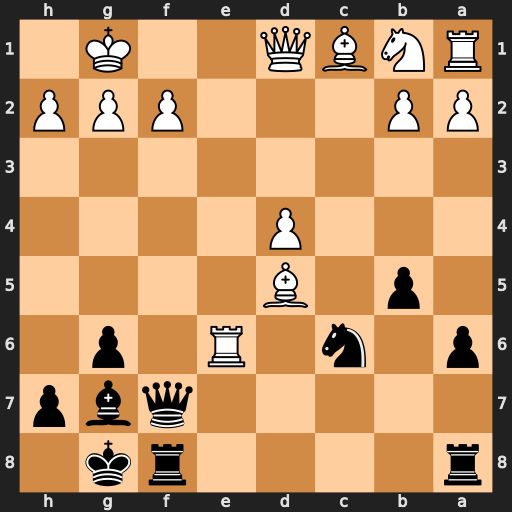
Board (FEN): r4rk1/5qbp/p1n1R1p1/1p1B4/3P4/8/PP3PPP/RNBQ2K1
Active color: b
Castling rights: -
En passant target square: -
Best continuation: Qxf2+ Kh1 Qf1+ Qxf1 Rxf1#